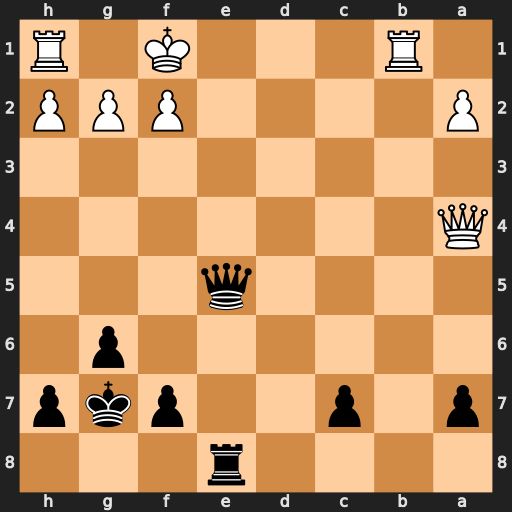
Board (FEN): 4r3/p1p2pkp/6p1/4q3/Q7/8/P4PPP/1R3K1R
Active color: b
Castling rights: -
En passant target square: -
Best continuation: Qe2+ Kg1 Qe1+ Rxe1 Rxe1#